Question: I'm looking for a improved waitbar in matlab that supports for marquee style.
'''
smartWaitbar(6/12, 'Step 7/12...'); % Ratio EUR [0.0 1.0] ==> Normal display
smartWaibar(NaN, 'Connecting to database...'); % ratio = NaN ==> Marquee style
'''

NB1: I searched <URL> but did not found what i was looking for.
NB2: If it does not exist yet, I'll probably create my own waitbar using <URL>.
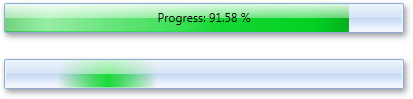
Answer: check out the entry about setting status-bar components in Yair Altmans blog "undocumented Matlab" <URL>